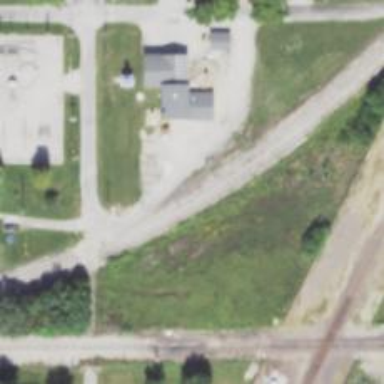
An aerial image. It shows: Railway siding for service.